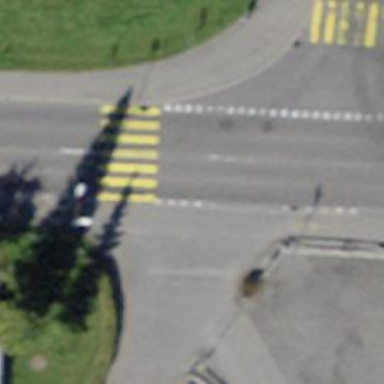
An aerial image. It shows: Uncontrolled crossing on the road.